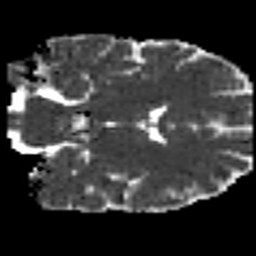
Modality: MD
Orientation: coronal
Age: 23
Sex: male
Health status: healthy
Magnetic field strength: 3 T
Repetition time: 8.4 s
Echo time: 0.0926 s